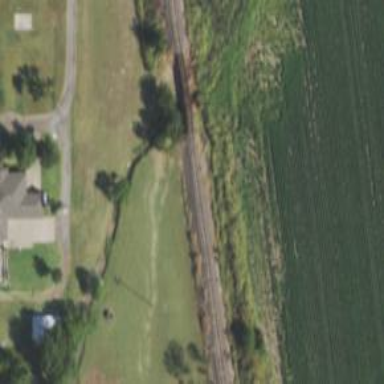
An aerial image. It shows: Railway bridge.